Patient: sex M, age 47
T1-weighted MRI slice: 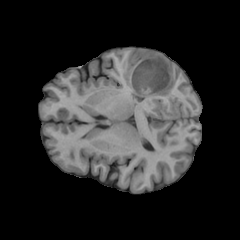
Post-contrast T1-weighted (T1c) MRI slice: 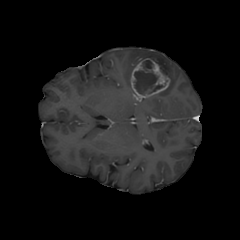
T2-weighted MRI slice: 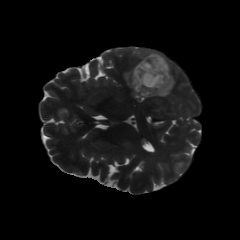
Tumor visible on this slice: yes
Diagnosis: Glioblastoma, IDH-wildtype
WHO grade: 4